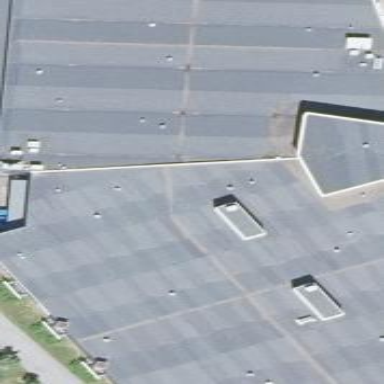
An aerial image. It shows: Retail building that is part of mall.